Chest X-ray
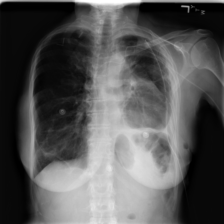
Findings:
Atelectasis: negative
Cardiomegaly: negative
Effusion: negative
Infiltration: negative
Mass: negative
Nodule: negative
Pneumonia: negative
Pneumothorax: positive
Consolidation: negative
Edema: negative
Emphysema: negative
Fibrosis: negative
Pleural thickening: negative
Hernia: negative